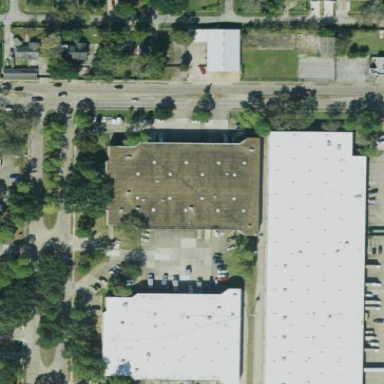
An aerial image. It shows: Commercial building.